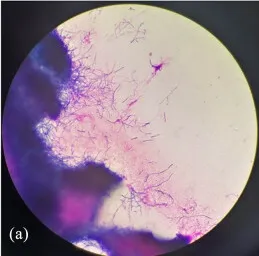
Sputum sample test. (a) Gram staining of the sputum sample.
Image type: pathology (gram)